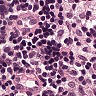
Metastatic tissue present: no